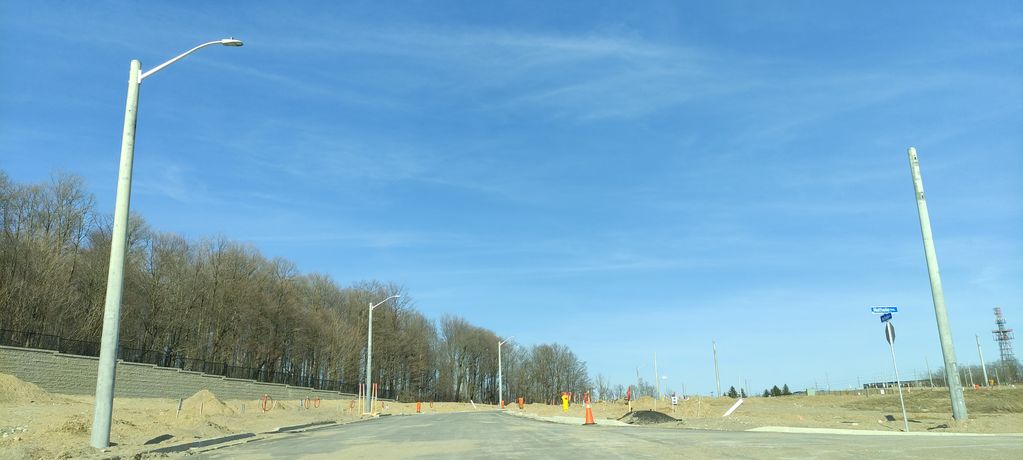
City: kitchener-waterloo